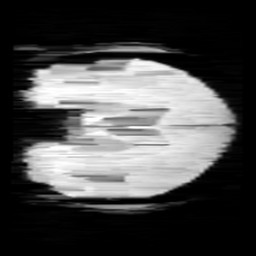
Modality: minIP
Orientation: coronal
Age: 14
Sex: female
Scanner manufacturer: siemens
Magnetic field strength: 3 T
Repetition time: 0.027 s
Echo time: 0.02 s